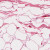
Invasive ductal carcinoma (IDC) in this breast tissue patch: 0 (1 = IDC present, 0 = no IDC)